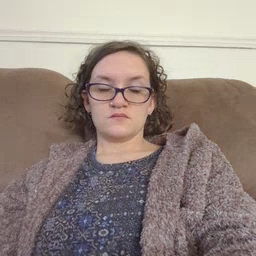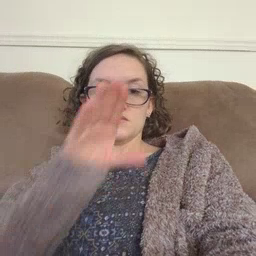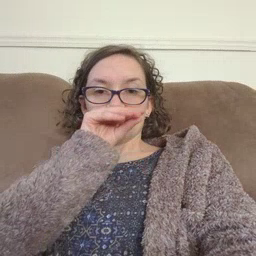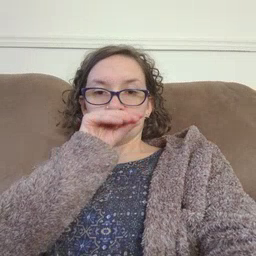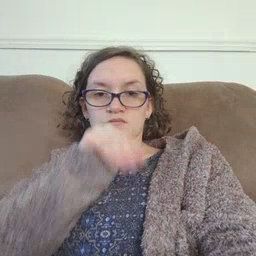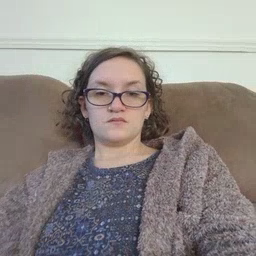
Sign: goose